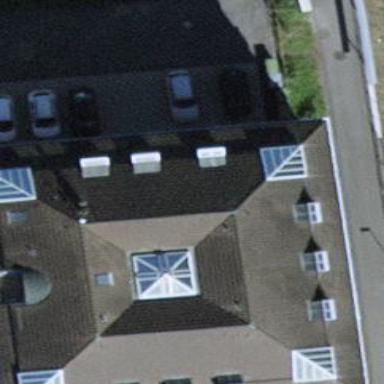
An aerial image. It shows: Office building with hipped roof.